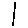
Label: line